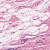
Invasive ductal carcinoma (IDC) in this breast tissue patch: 0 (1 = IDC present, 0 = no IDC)